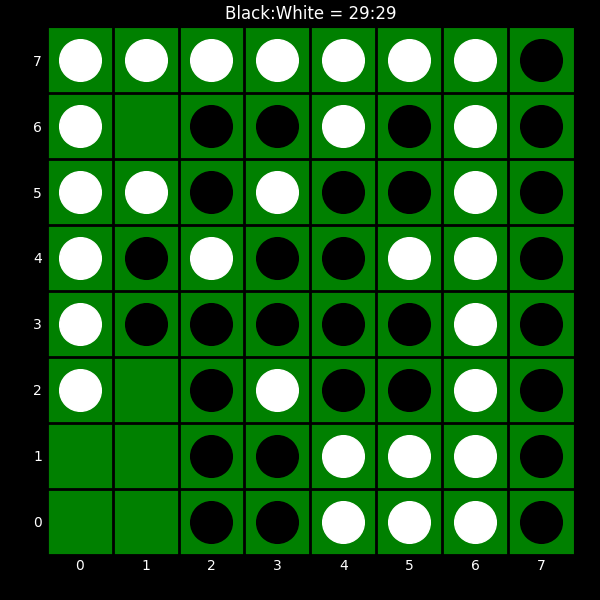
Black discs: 29
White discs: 29